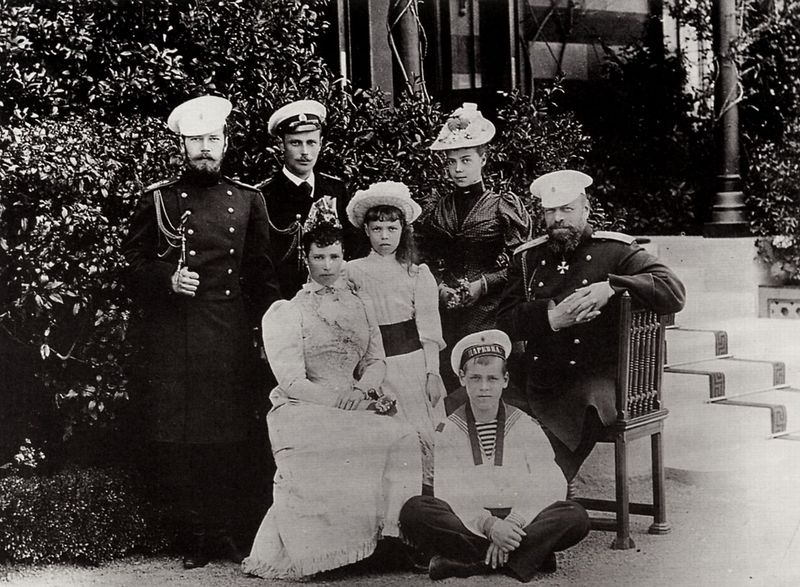
Titel: Die Familie des Zaren Aleksandr III.
Künstler: Russischer Photograph
Schlagwörter: blätter, gruppe, hand, weiß, frauen, mädchen, sitzen, blumen, damen, finger, grau, hut, hüte, kleid, kleider, licht, männer, schwarz, stuhl, säule, säulen, dame, gürtel, haus, weg, herren, teppich, bart, gesichter, hose, kappe, kappen, mütze, mützen, gesicht, stehen, vollbart, bildnis, gruppenbildnis, gruppenportrait, gruppenporträt, hände, portrait, porträt, busch, büsche, sonne, boden, mantel, sitzend, adel, familie, familienporträt, kind, mutter, vater, kinder, garten, deutschland, papier, lehne, russland, bank, kies, treppe, soldaten, schnurbart, drei männer, zwei frauen, strohhut, krawatte, gestreift, deutsch, läufer, stufe, stufen, junge, knöpfe, foto, fotografie, photographie, eingang, buch, kreuz, druckgrafik, militär, schwert, uniform, soldat, epauletten, matrose, wilhelminisch, orden, gruppenbild, matrosenanzug, photo, seefahrt, verschränkt, kravatte, binde, sieben, holzbank, korsett, matrosen, kaiserreich, seefahrer, marine, schirmmütze, eisernes kreuz, offiziere, russisch, zwei kinder, schneidersitz, gruppenfoto, zusammen, sthen, familienphoto